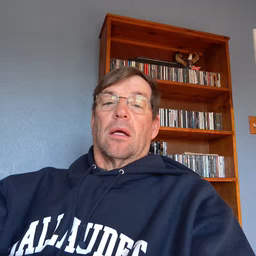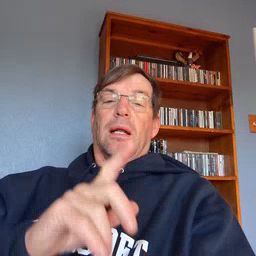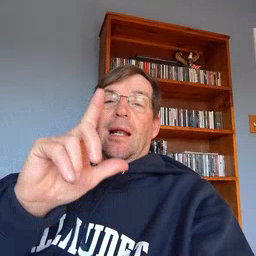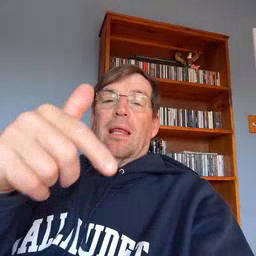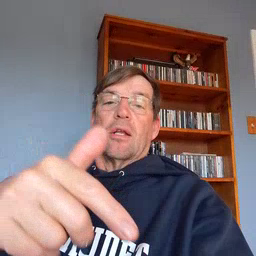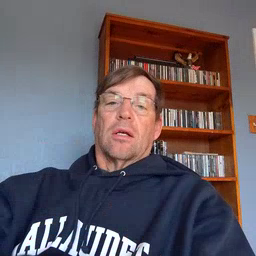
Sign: later